Question: I inserted quite a few console.log(); statements in a javascript program (written by someone else) and went to view the results in Chrome console. You'll see from the image in this post that three of the lines have numbers inside of them (32, 8, and 8). Those numbers are not clickable. The console is only showing a few of the console.log statements, so I'm guessing those numbers are referring in some way to the other statements not displayed. This is the first time that I've seen that happen, although I've done this same thing before (inserted a lot of console.log statements).
1) does the fact that it's not showing all the console log statements mean something significant?
2) is there some way to understand what those numbers mean, and why they're shown?

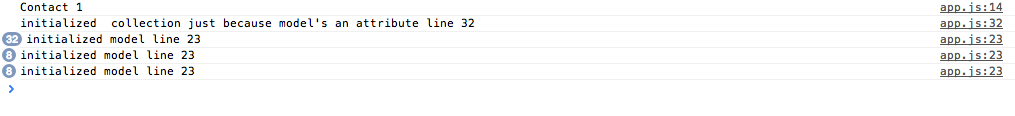
Answer: Nothing significant. It's just that Google Chrome's console is smart enough to group identical lines and update the counter indicating how many repetitions there were, instead of printing each identical log in a new line.
For example, if you have the <URL> loop:
'''
for (var i = 0; i < 100; i++) {
console.log("a");
}
'''
Chrome's console will show a single line with '(100) a', whilst others, such as Internet Explorer's Developer Tools, will print 'a' a hundred times.